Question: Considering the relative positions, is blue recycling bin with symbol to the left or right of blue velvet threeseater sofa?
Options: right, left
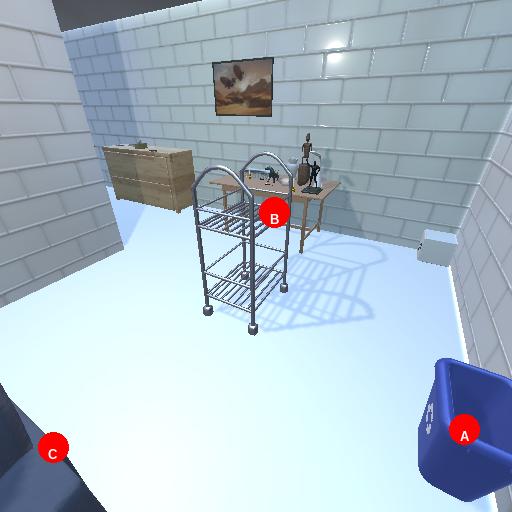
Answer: right